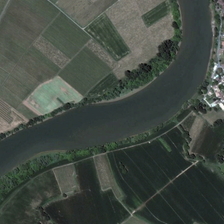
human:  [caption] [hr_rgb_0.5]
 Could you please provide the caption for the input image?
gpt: there is a residential area near the green farmland .

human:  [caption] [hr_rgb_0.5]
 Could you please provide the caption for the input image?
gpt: there is a residential area near the green farmland .

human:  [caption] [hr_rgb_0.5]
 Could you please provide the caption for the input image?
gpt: a long river flows through the farmland .

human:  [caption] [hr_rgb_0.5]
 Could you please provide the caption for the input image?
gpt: a long river flows through the farmland .

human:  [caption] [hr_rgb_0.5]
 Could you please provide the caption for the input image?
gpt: there is a residential area near the green farmland .